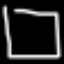
Label: square